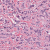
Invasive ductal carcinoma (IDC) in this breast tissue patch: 1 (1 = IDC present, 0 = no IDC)